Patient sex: M
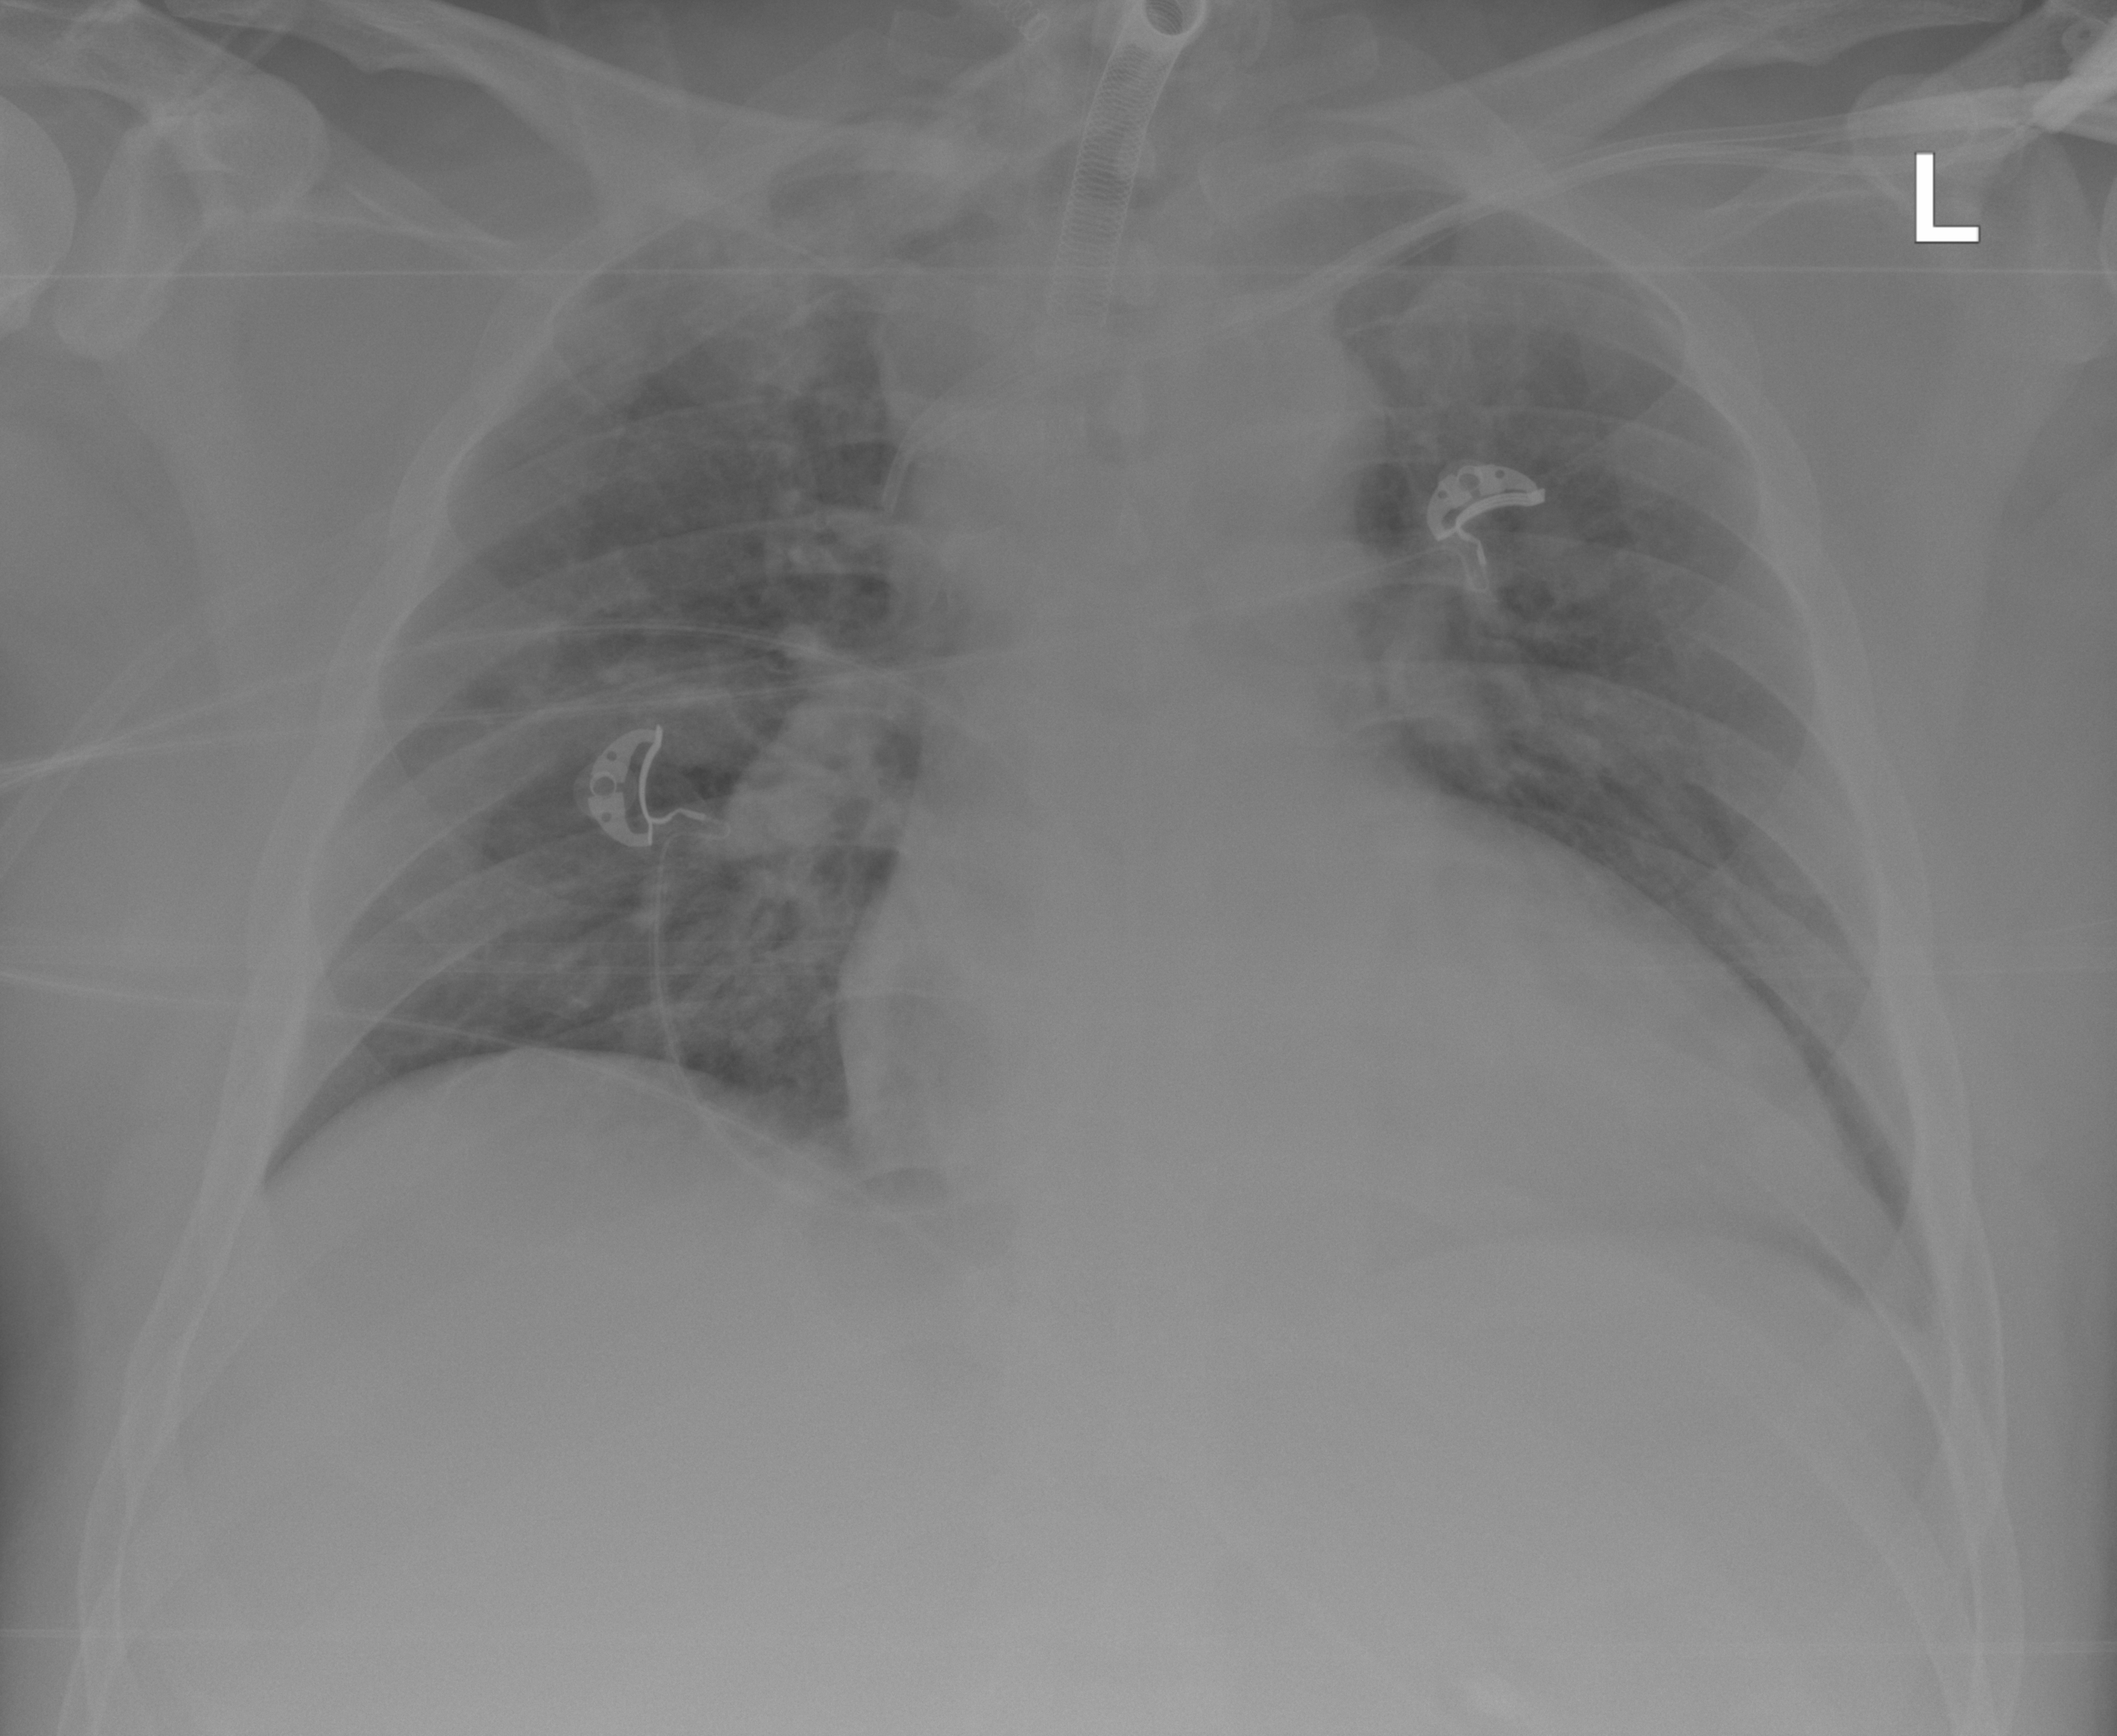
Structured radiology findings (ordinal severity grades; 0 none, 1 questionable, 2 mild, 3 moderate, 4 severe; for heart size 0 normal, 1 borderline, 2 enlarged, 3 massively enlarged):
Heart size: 2
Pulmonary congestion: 2
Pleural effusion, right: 0
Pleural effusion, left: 0
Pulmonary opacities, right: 0
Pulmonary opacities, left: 0
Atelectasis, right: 0
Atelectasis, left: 0